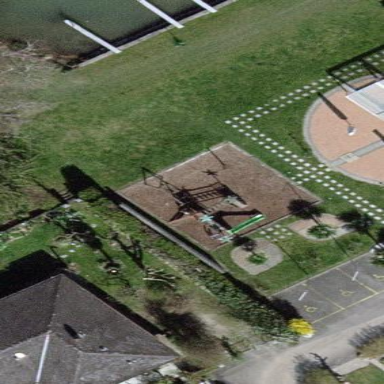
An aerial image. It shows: Playground area for leisure land.